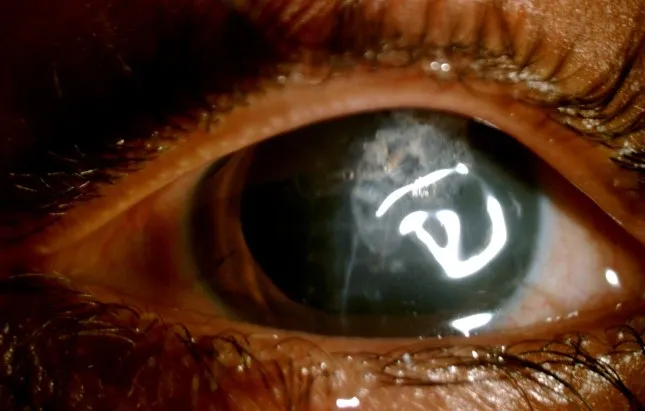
Clinical photograph of the left eye following corneal tear repair with fibrin glue. Note the central large wound.
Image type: medical_photograph (other_medical_photograph)